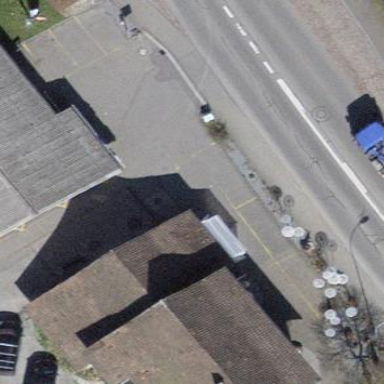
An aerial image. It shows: Parking area.